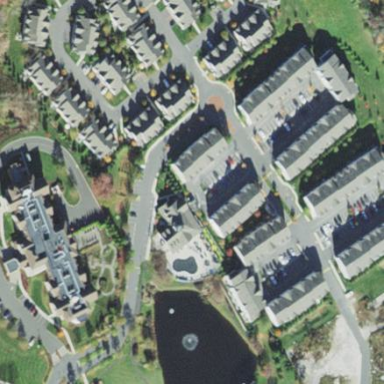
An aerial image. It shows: Town homes in residential area.